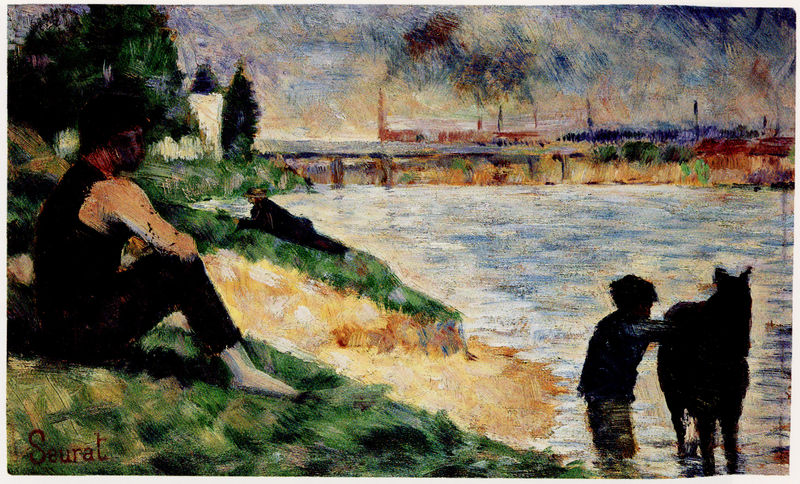
Titel: Le cheval noir
Künstler: Georges Pierre Seurat
Standort: Edinburgh
Institution: National Gallery of Scotland
Schlagwörter: baum, blau, dunkel, fuß, hand, himmel, mann, meer, schatten, wasser, weiß, bäume, fluss, gelb, grün, impressionismus, kirchturm, landschaft, menschen, ocker, sand, see, sitzen, stadt, teich, ufer, braun, frankreich, frau, hell, hut, kleid, licht, männer, orange, paris, schwarz, blick, dach, gebäude, gras, hund, rasen, rot, tier, tiere, weg, wiese, beige, bart, hose, kappe, mütze, arm, vollbart, ärmel, schauen, signatur, feld, horizont, häuser, hügel, natur, spiegelung, brücke, gewässer, kirche, rauch, sonne, kind, vater, kontrast, ohren, wasserfall, esel, kamin, pferd, schornstein, turm, hellblau, bein, schrift, sommer, strand, ruhe, liegen, ansicht, pointilismus, warm, abstrakt, hellbraun, modern, dorf, dächer, schornsteine, farbe, hellgrün, violett, rast, fabrik, silhouette, rand, industrie, duktus, strohhut, bauch, junge, weste, oberarm, gründ, striche, eindruck, kirchen, schlote, name, bad, waschen, barfuss, knabe, unterschrift, türme, bub, zypresse, buchstaben, strich, karte, gaugin, industrialisierung, bücke, pinselstriche, tränke, seurat, gaul, führen, wort, bruder, himmels, franzose, pointillismus, fabriken, sommerfrische, miro, ärmellos, duktud, abkühlung, t shirt, brain, industie, ampf, auchd, chronsteine, fabrikenr, farbiken, hinmmel, liegen ausruhen